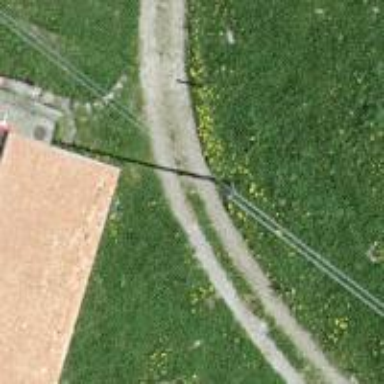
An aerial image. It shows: Gravel track road.